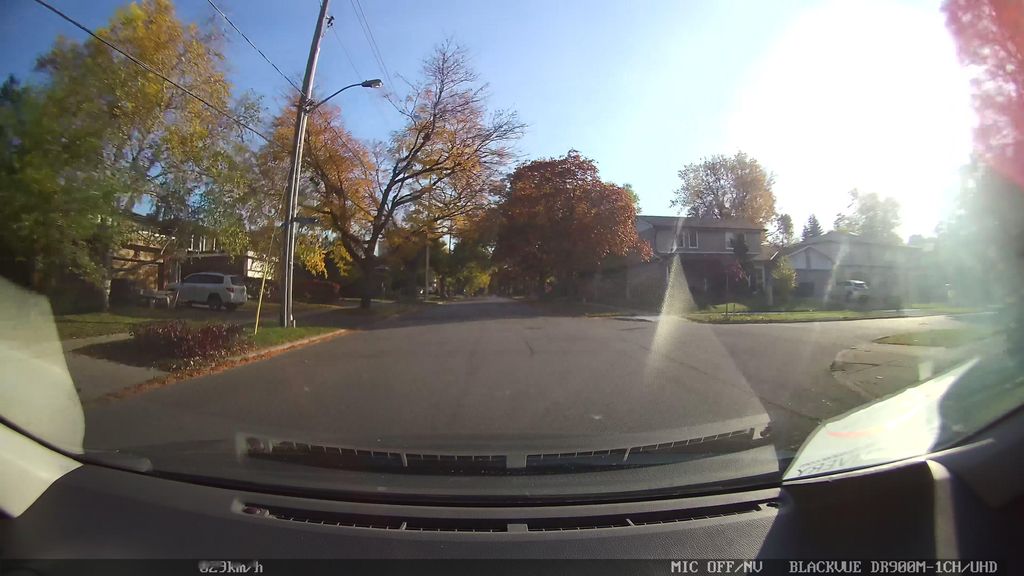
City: toronto